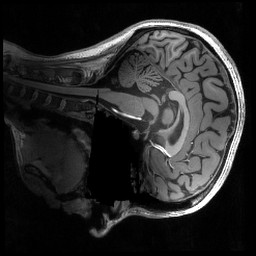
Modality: T1w
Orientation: sagittal
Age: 25
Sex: female
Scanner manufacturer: siemens
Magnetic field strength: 6.98 T
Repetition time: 2.53 s
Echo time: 0.00176 s